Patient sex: M
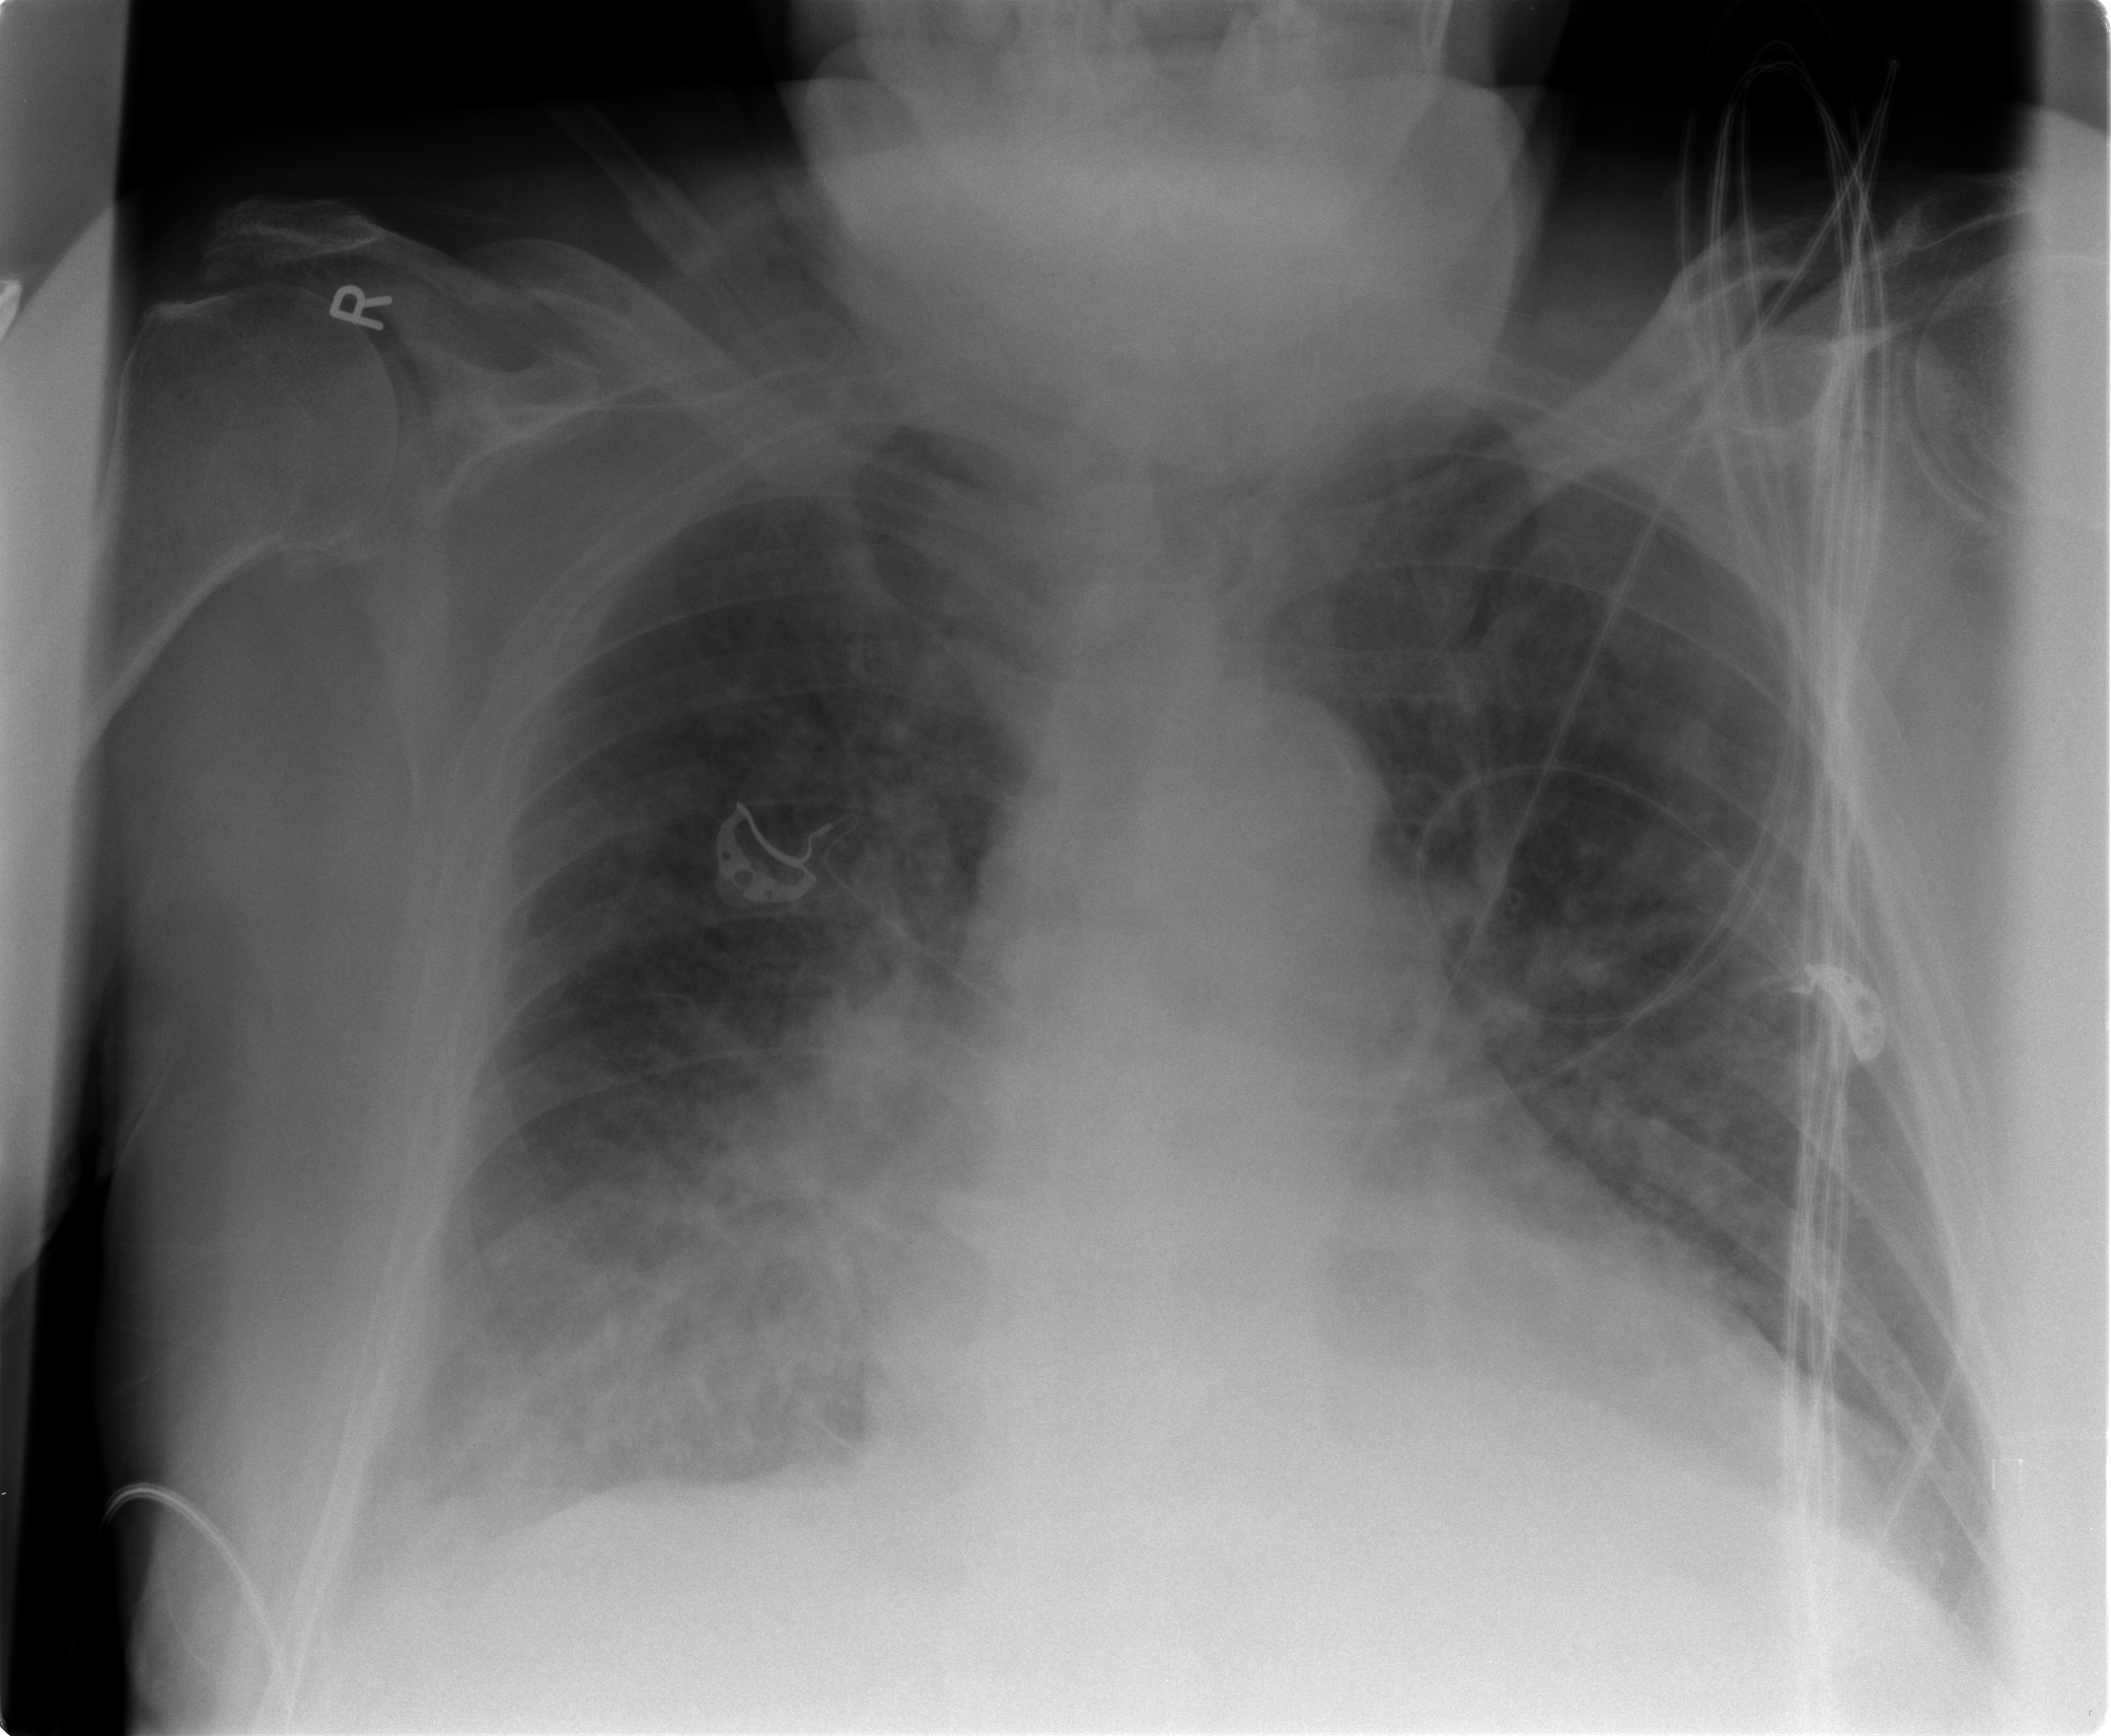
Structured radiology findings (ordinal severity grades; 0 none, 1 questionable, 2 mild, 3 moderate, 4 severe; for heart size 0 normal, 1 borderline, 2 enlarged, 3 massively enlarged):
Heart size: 1
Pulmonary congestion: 2
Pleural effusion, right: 2
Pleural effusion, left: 1
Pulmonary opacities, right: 2
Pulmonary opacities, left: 0
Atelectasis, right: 2
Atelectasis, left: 0